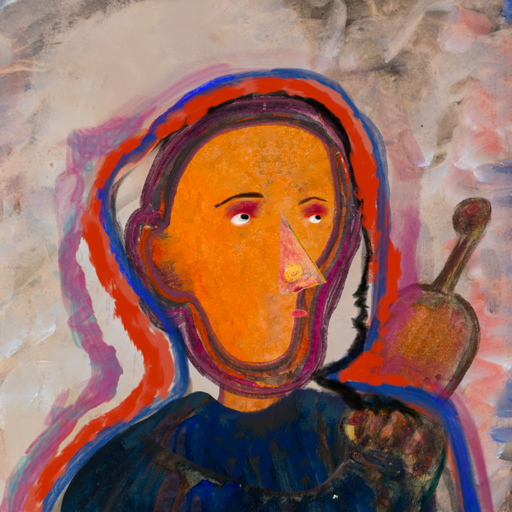
Background: Roy_Bahadur, Head And Neck Side: Hypocrite_w_Hair, Face Side: Irani, Bust: Pipe, Hair Side: Experience, Head Accessory: Blank, Second Necklace: Blank, Necklace: Blank, Baby: Blank